Interaction volume radius: 5 \u00c5
Interaction volume height: 10 \u00c5
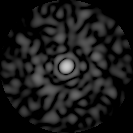
Disorder parameter: 0.786